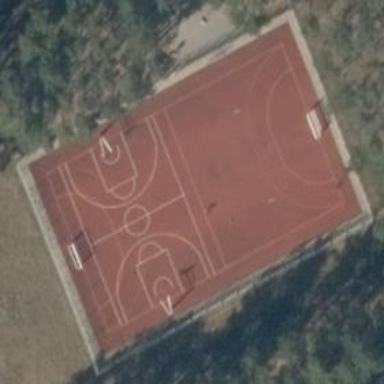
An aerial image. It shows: Volleyball pitch for leisure and sports.